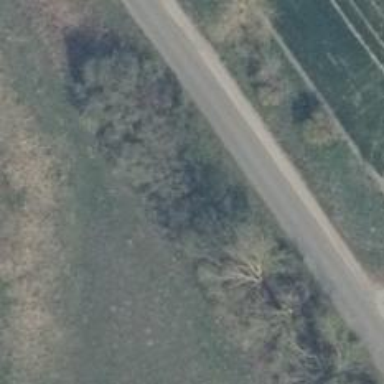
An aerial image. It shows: Row of trees in natural setting.